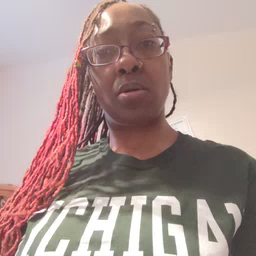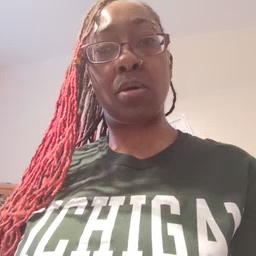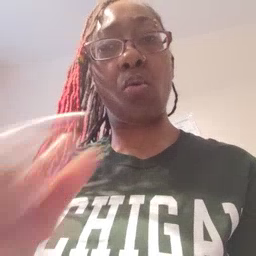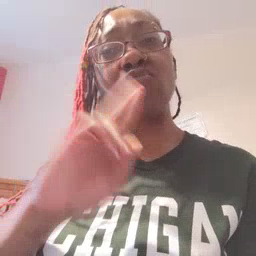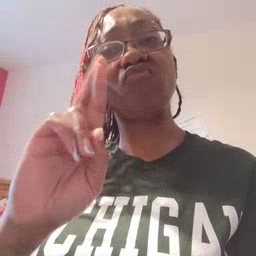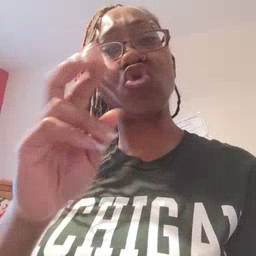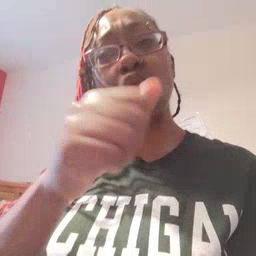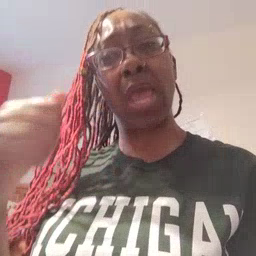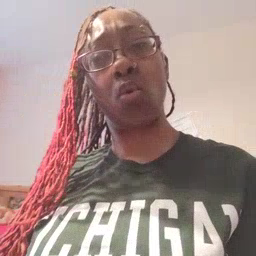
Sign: refrigerator